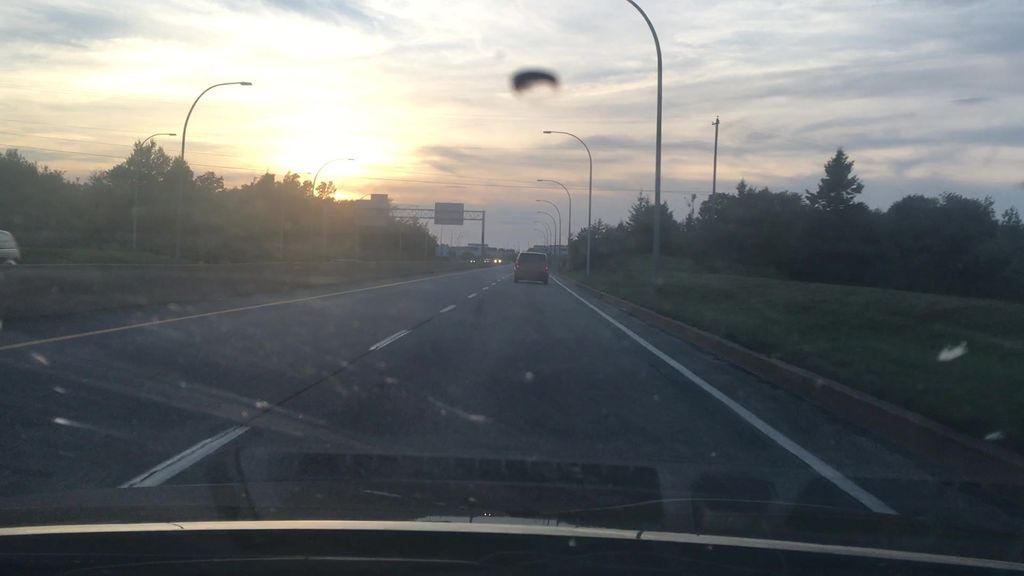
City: halifax